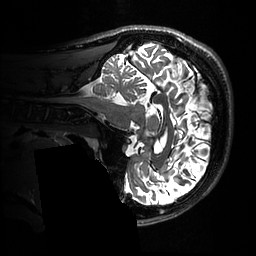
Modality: T2w
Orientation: sagittal
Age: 21
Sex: male
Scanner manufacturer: ge
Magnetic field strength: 3 T
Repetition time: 3.202 s
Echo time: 0.06623 s